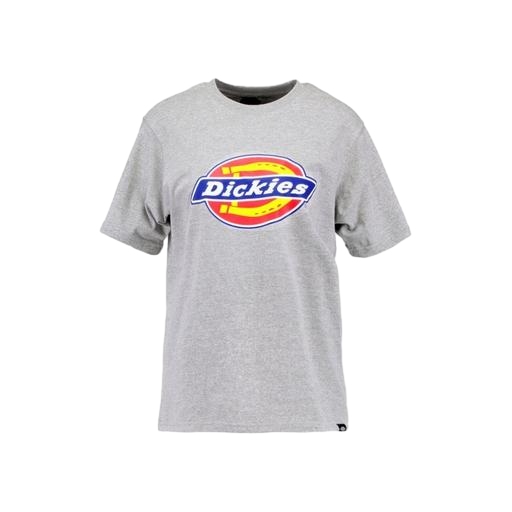
gray t-shirt large logo, gray logo-print t-shirt, grey logo t, white background